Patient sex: M
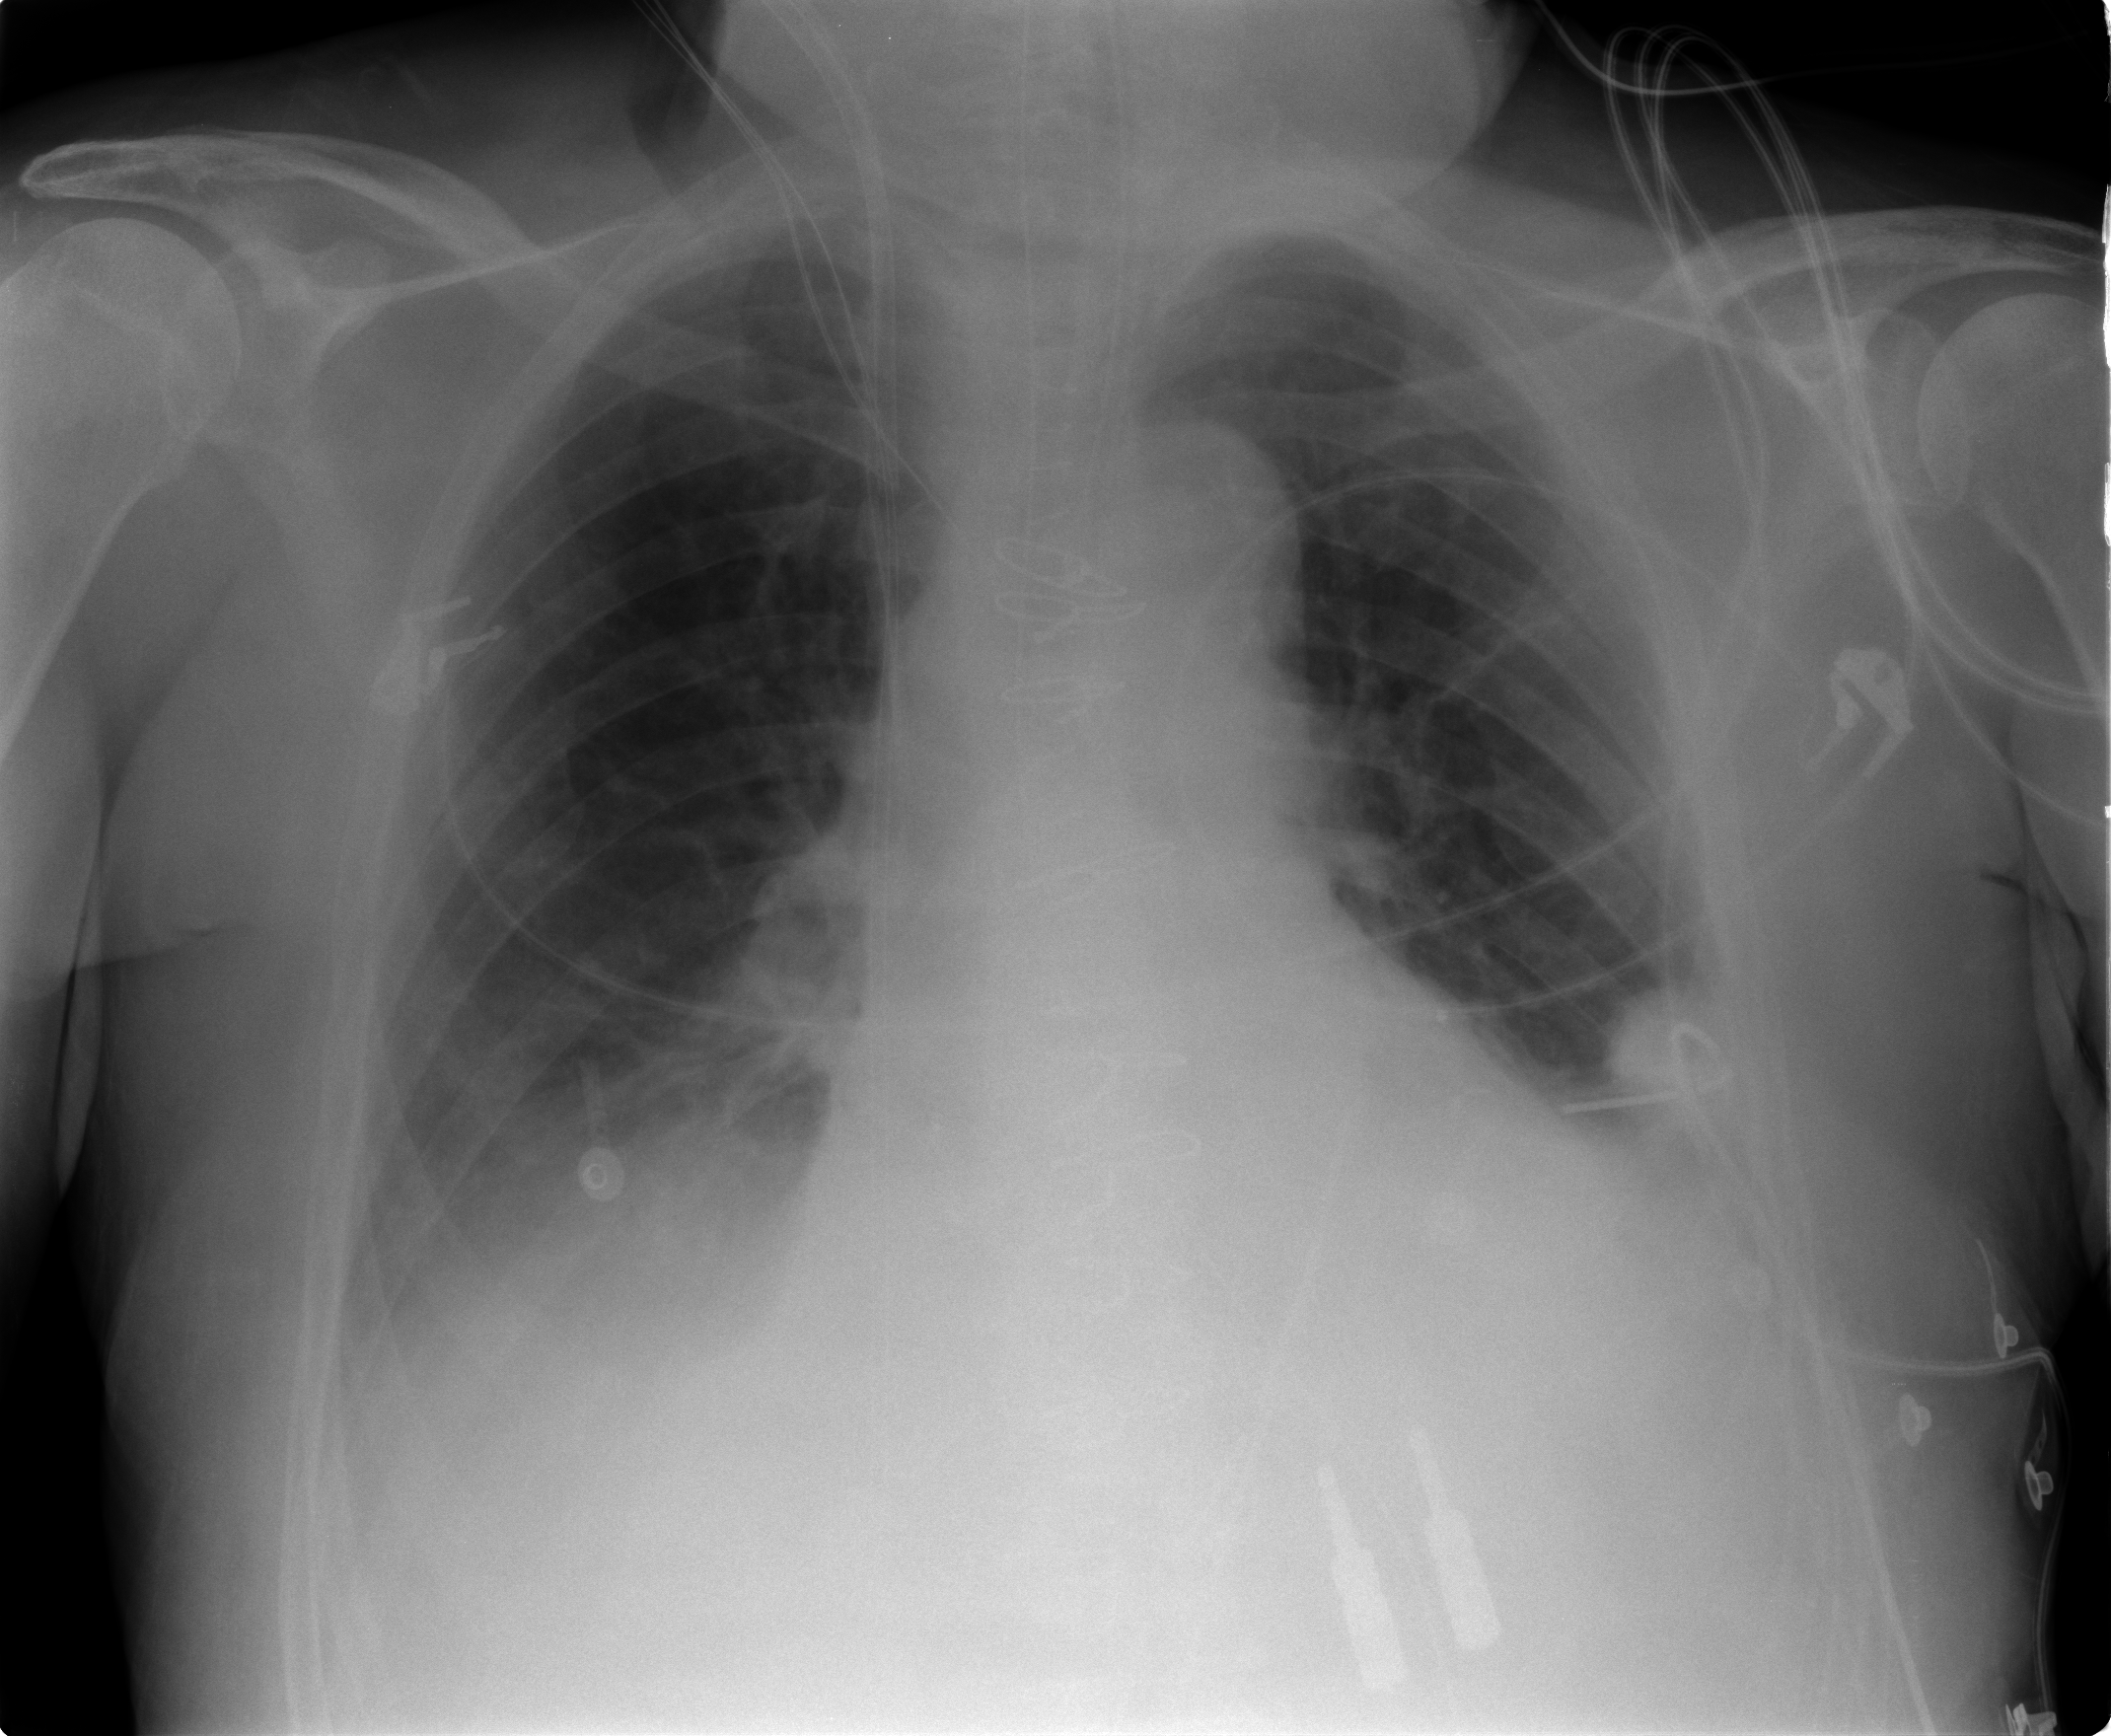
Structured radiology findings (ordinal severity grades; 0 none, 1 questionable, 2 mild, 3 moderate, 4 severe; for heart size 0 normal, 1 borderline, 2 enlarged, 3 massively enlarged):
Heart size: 0
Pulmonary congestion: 2
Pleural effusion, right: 2
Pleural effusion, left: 2
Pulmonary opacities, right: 0
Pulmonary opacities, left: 1
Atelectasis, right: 2
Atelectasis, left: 2